Interaction volume radius: 5 \u00c5
Interaction volume height: 15 \u00c5
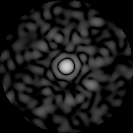
Disorder parameter: 0.7566